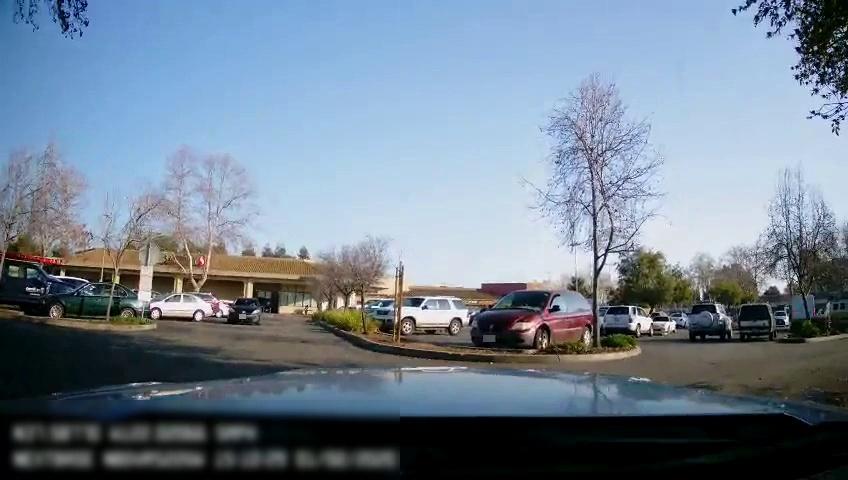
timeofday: Day
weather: Sunny
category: Drivable Space
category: Vehicles | SUV
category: Vehicles | Truck
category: Vehicles | SUV
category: Vehicles | Car
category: Vehicles | Car
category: Vehicles | Car
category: Vehicles | Car
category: Vehicles | Car
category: Vehicles | SUV
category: Vehicles | Truck
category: Vehicles | Car
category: Vehicles | Car
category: Vehicles | SUV
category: Vehicles | SUV
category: Vehicles | SUV
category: Vehicles | Car
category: Vehicles | Car
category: Vehicles | SUV
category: Vehicles | Van
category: Vehicles | SUV
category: Vehicles | Truck
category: Vehicles | SUV
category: Vehicles | SUV
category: Vehicles | SUV